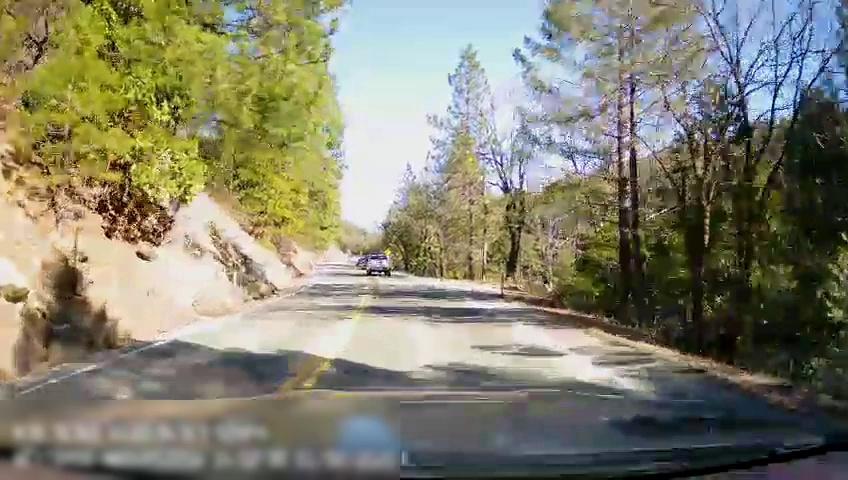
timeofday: Day
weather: Sunny
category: Drivable Space
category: Drivable Space
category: Vehicles | Truck
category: Vehicles | Car
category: Lanes | Opposite Lane
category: Lanes | Current Lane
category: Lanes | Opposite Lane
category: Lanes | Current Lane